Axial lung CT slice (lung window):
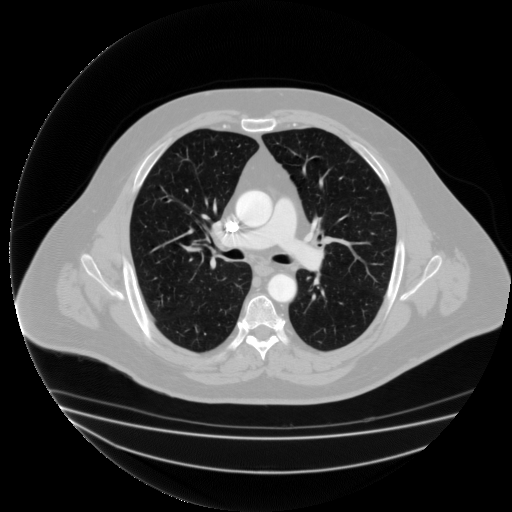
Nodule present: no